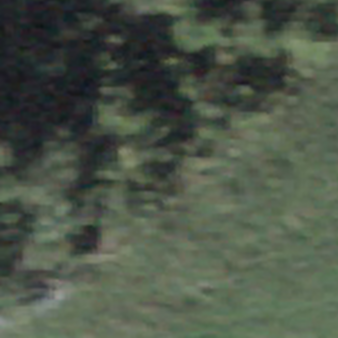
Label: other